【题型】选择题　【知识点】平面几何　【难度】medium
剪纸是一种镂空艺术，是中国汉族最古老的民间艺术之一。如图，一圆形纸片，直径$AB=12\mathrm{cm}$，需要剪去菱形$EFGH$，可以经过两次对折、沿$EF$裁剪、展开后得到。若$|CF|=|EF|$，若要使镂空的菱形$EFGH$面积最大，则菱形的边$EF$的长度为（  ）

A. $2\mathrm{cm}$  \quad B. $2\sqrt{3}\ \mathrm{cm}$  \quad C. $4\mathrm{cm}$  \quad D. $3\sqrt{3}\ \mathrm{cm}$
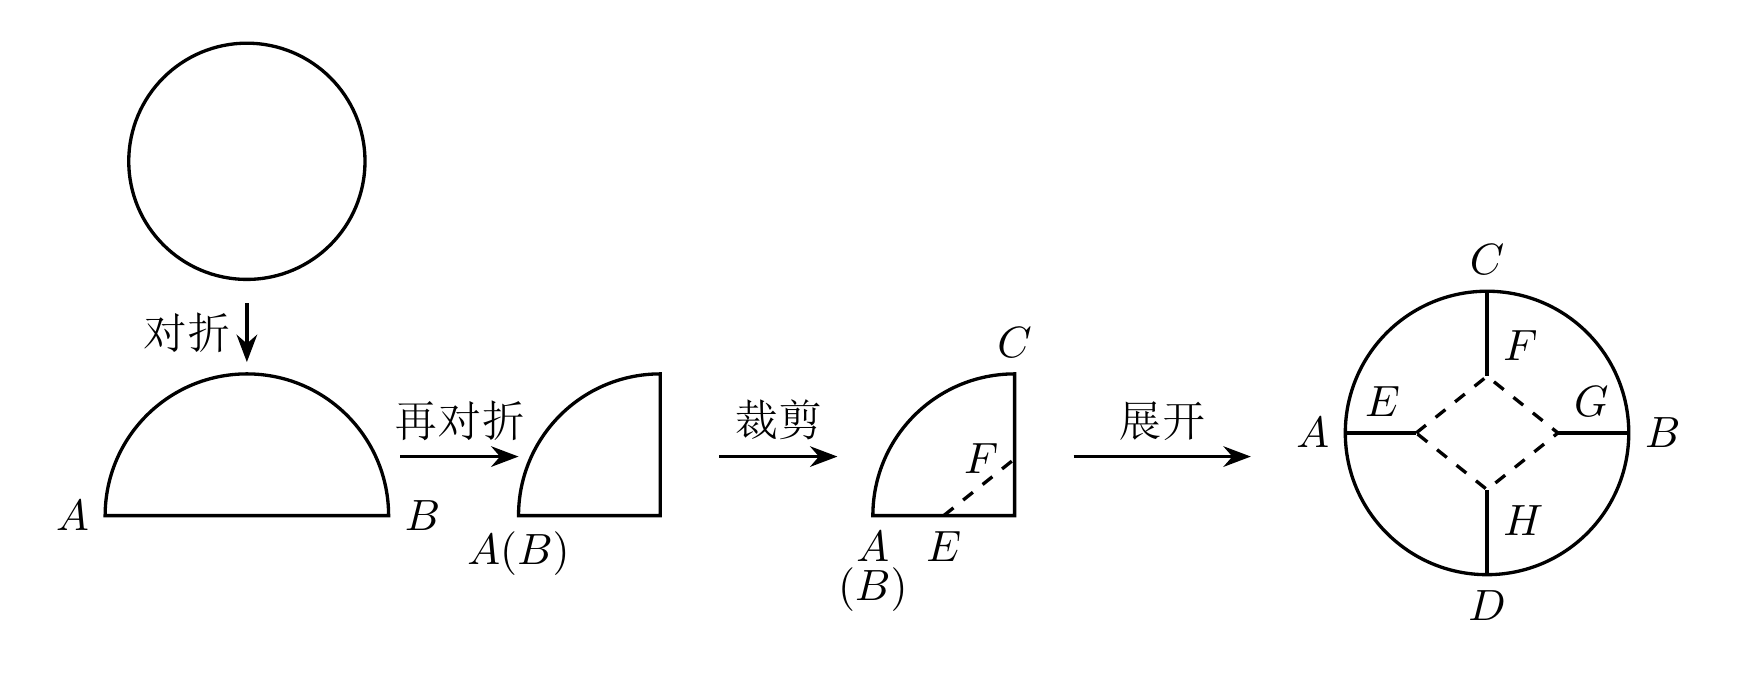
【解答】
【答案】$\boldsymbol{C}$

【分析】设圆心为$O$，结合已知条件，求出$OF$与$OE$的关系式，然后利用导函数即可求解菱形$EFGH$面积最大值，进而可得到答案。

【解答】解：设圆心为$O$，由圆的性质可知，$A,E,O,G,B$共线，$C,F,O,H,D$共线，\\
由菱形性质可知，$EG \perp FH$。

不妨令$OF=m$，$OE=n$，且半径为$6$，\\
则$EF = \sqrt{m^2 + n^2} = CF = 6 - m$，即$2m = 6 - \dfrac{1}{6}n^2$，$0 < n < 6$。

故$S_{EFGH} = 4S_{\triangle OEF} = 2OE \cdot OF = 2mn = -\dfrac{1}{6}n^3 + 6n$。

不妨令$f(x) = -\dfrac{1}{6}x^3 + 6x$，$0 < x < 6$，\\
则$f'(x) = -\dfrac{1}{2}x^2 + 6$，

从而$f'(x) > 0 \Rightarrow 0 < x < 2\sqrt{3}$；$f'(x) < 0 \Rightarrow 2\sqrt{3} < x < 6$，\\
故$f(x)$在$(0,2\sqrt{3})$上单调递增，在$(2\sqrt{3},6)$上单调递减，\\
所以当$x=2\sqrt{3}$时，$f(x)$在$(0,6)$上取最大值。

从而要使镂空的菱形$EFGH$面积最大，则$n=2\sqrt{3}$，\\
由$2m = 6 - \dfrac{1}{6}n^2$可知，$m=2$，\\
则此时$EF = 6 - 2 = 4$。

故选：$C$。

【点评】本题主要考查利用导数研究函数的最值，考查运算求解能力，属于中档题。